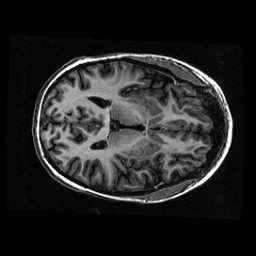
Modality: T1w
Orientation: axial
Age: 24
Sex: female
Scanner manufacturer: ge
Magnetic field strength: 3 T
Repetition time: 0.01144 s
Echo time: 0.005012 s